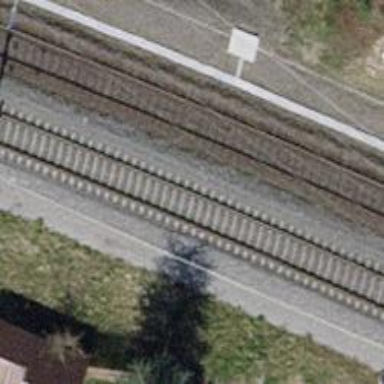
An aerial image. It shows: Railway with electrified contact lines.